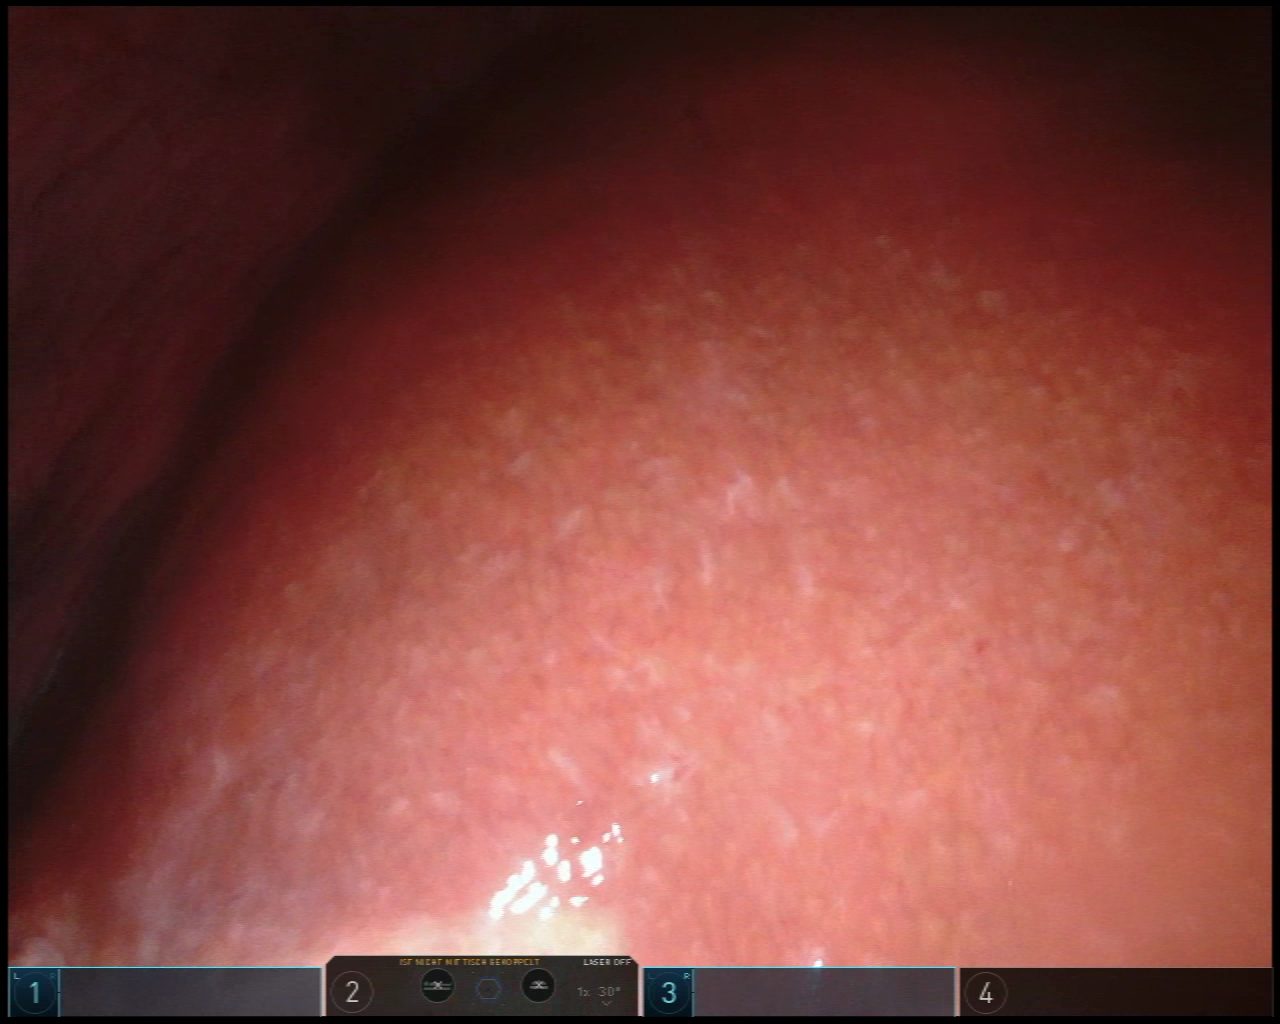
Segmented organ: liver
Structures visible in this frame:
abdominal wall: yes
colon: no
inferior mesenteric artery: no
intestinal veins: no
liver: yes
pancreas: no
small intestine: no
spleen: no
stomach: no
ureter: no
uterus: no
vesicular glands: no